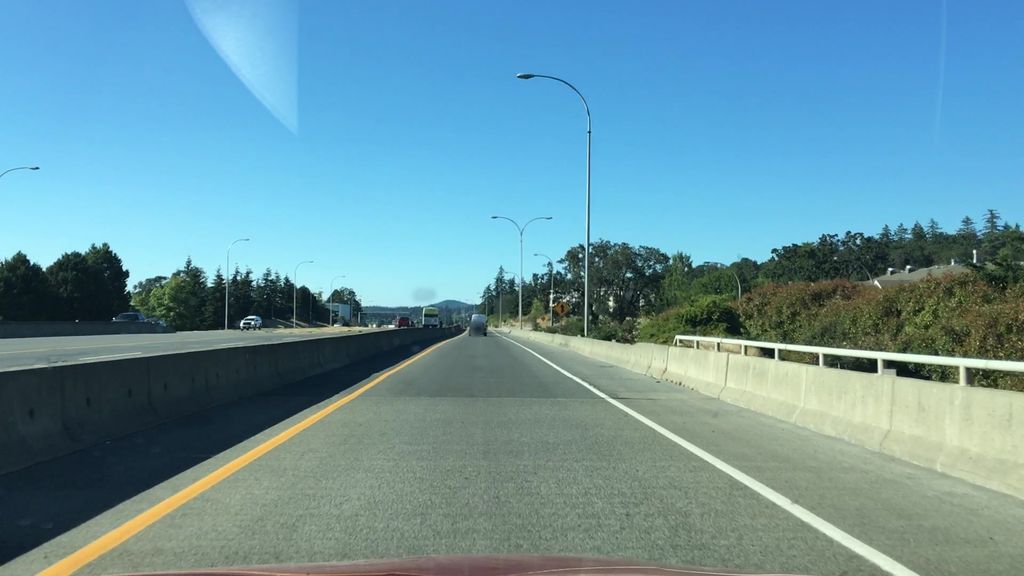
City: victoria